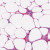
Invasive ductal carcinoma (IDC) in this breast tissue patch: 0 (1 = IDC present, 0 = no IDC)